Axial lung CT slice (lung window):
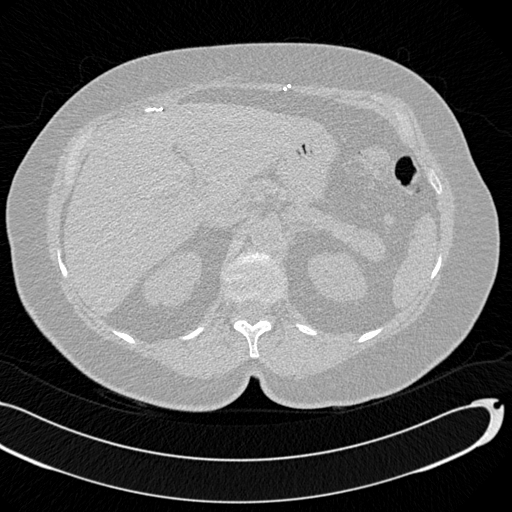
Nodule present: no